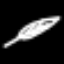
Label: leaf